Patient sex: M
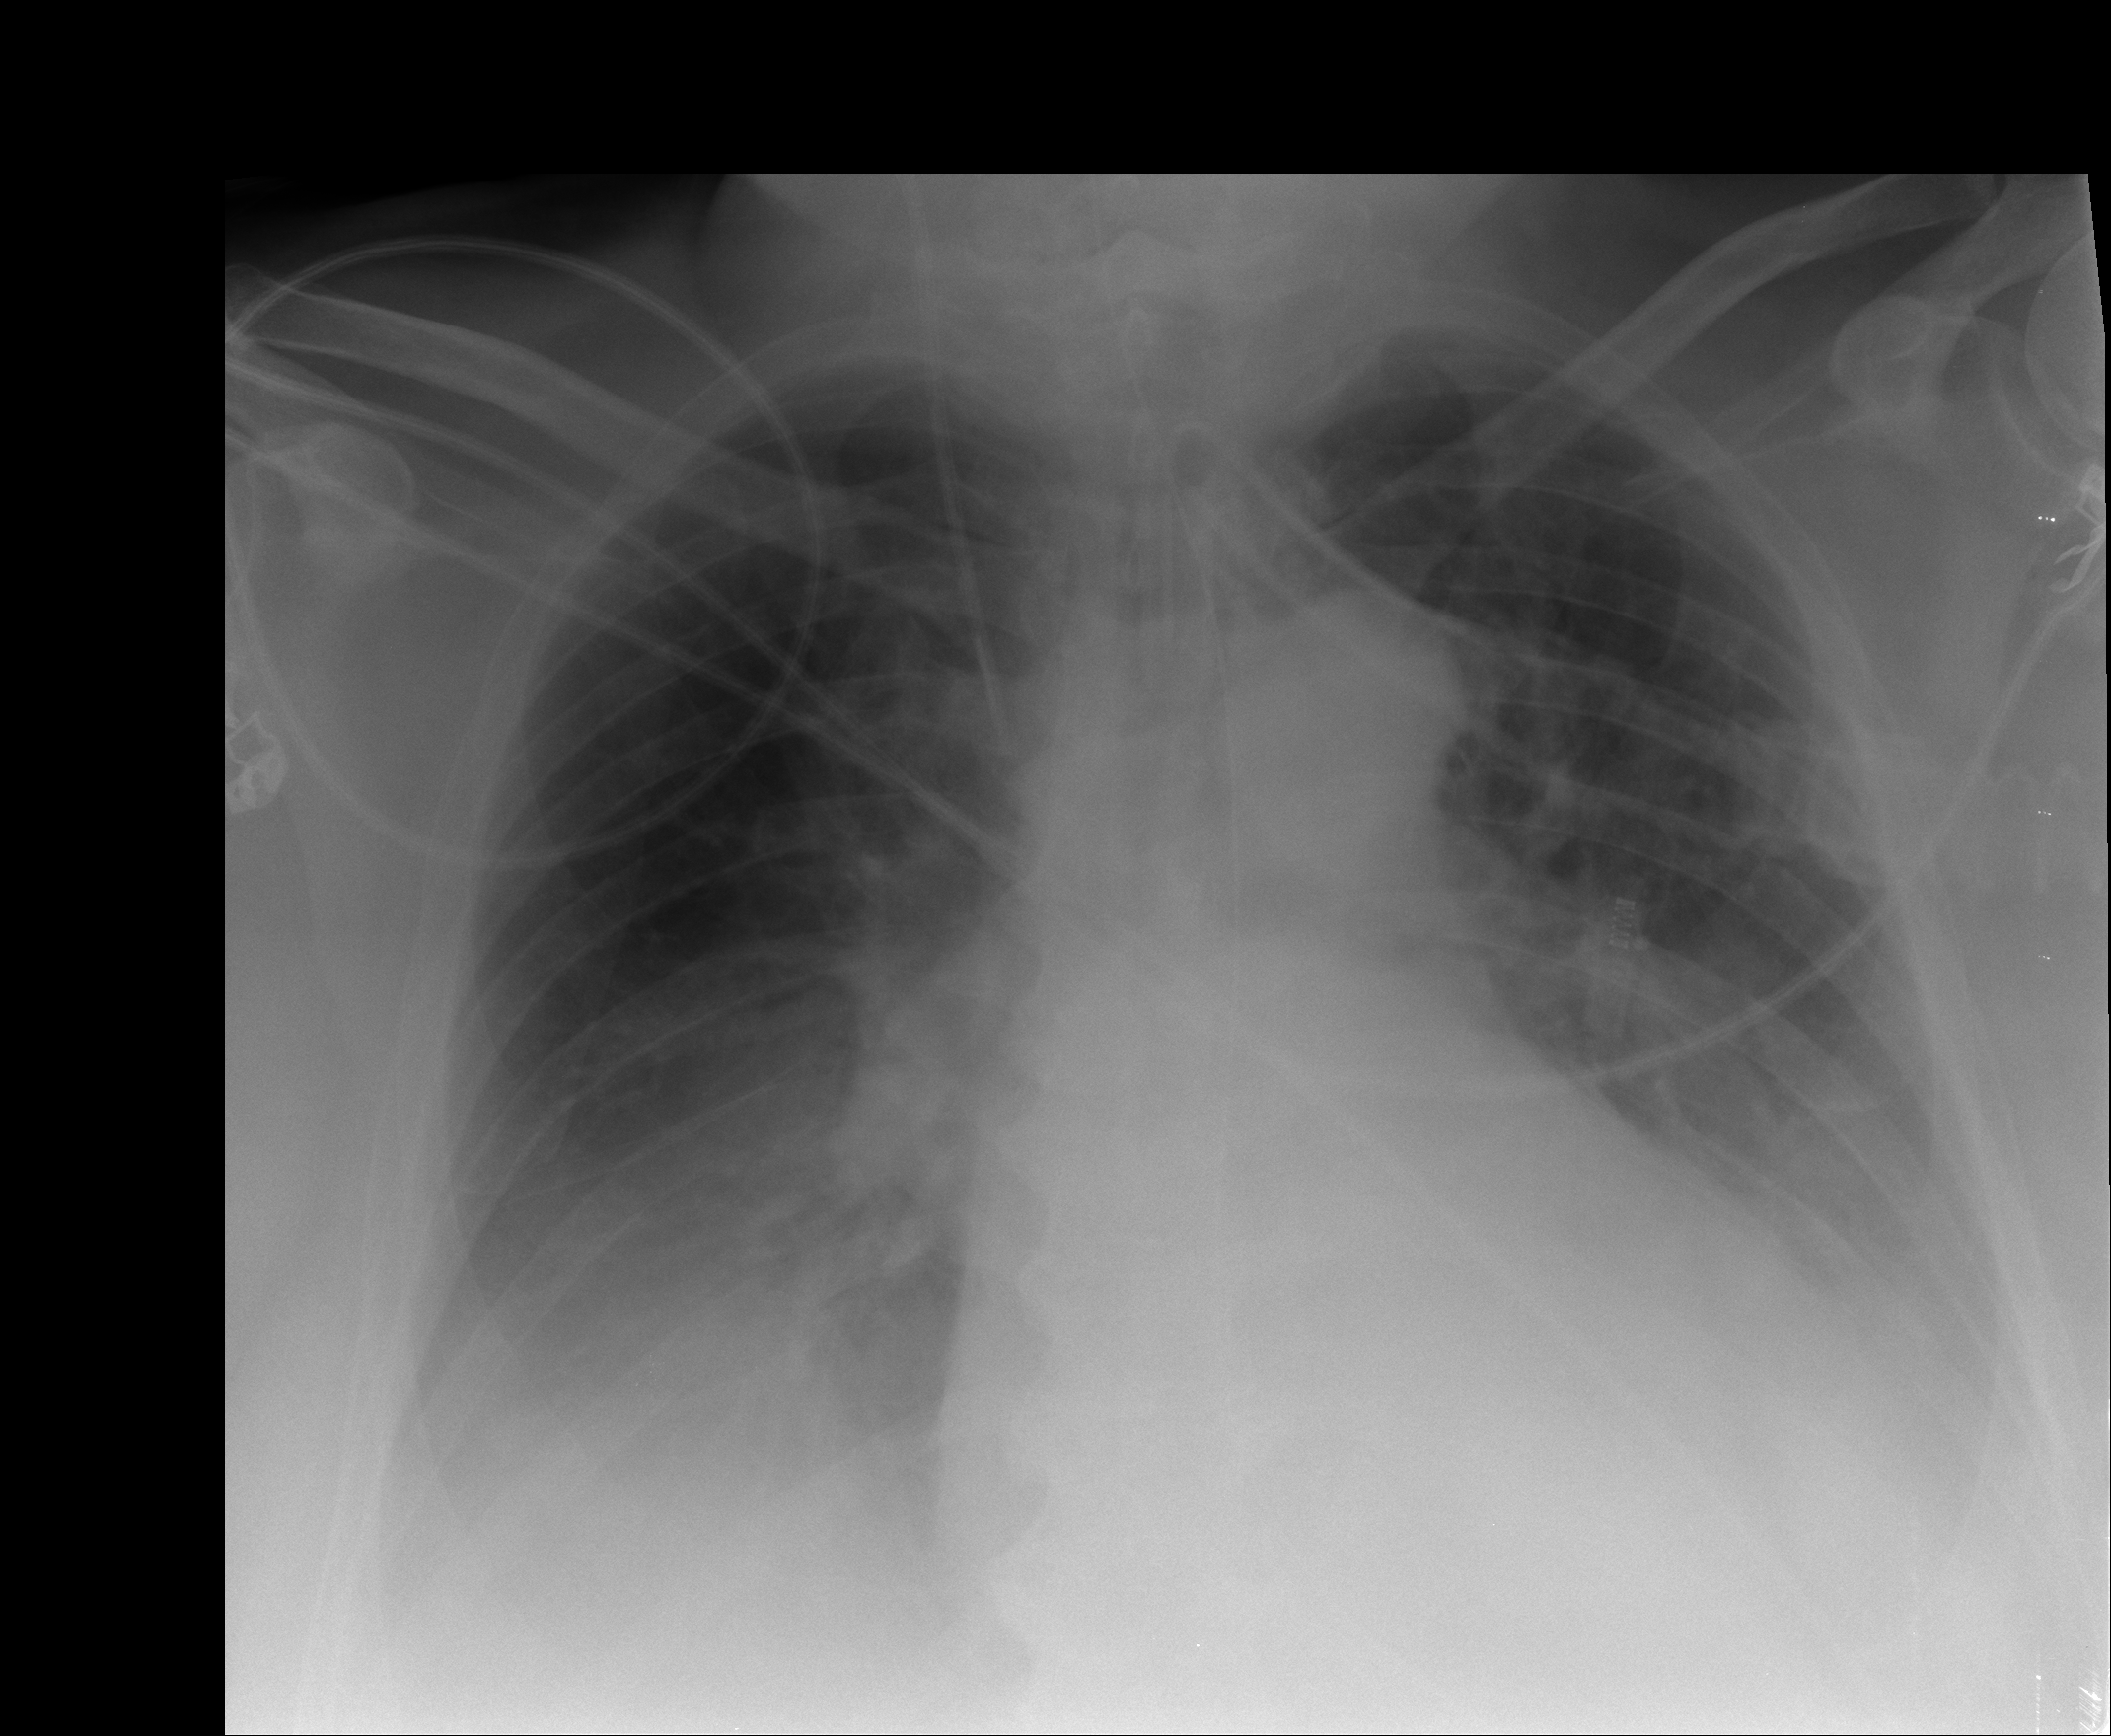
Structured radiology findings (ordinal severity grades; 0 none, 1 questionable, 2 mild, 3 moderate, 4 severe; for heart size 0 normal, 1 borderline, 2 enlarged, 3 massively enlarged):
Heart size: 2
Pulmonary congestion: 2
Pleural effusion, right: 3
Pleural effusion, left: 2
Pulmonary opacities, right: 1
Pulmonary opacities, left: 0
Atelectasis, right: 2
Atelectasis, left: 2